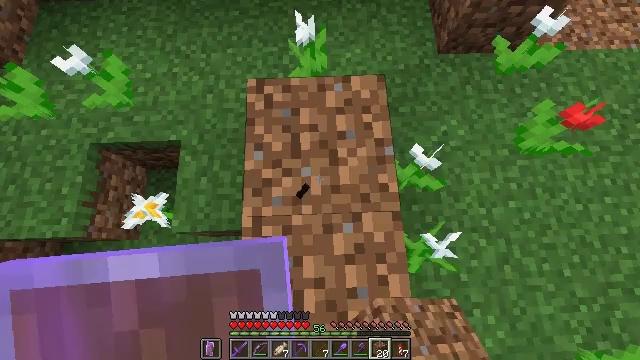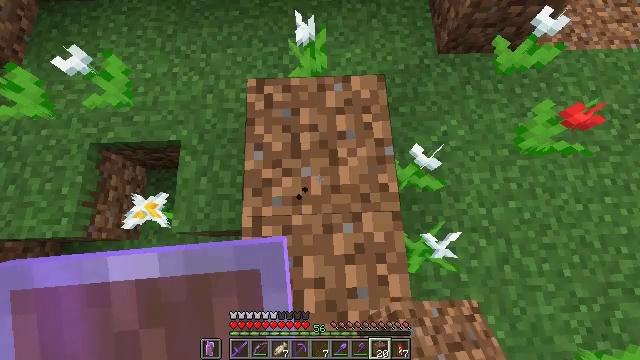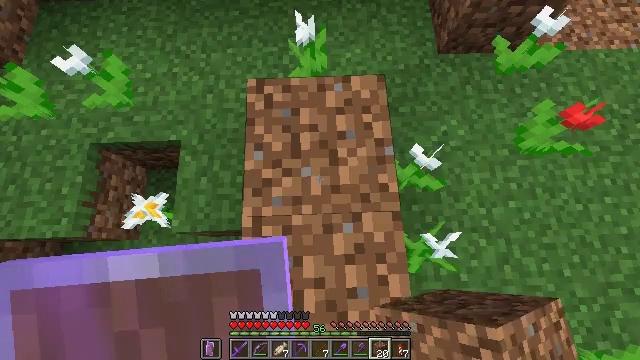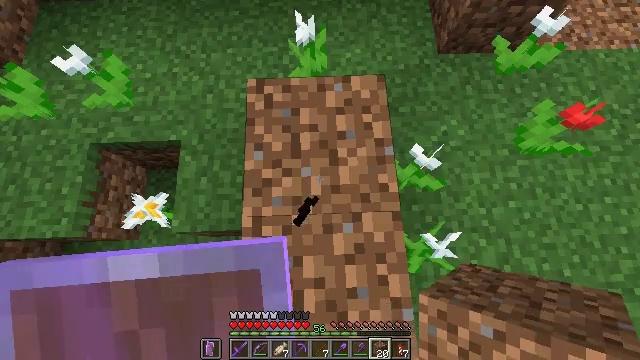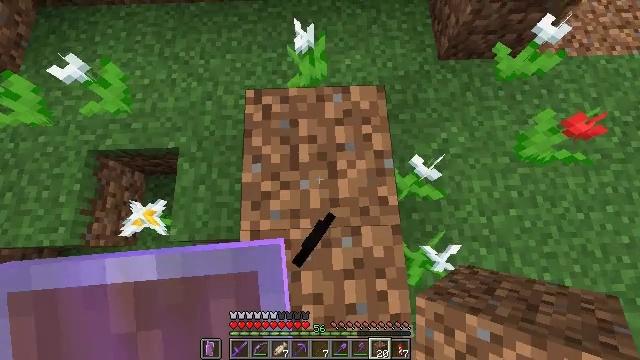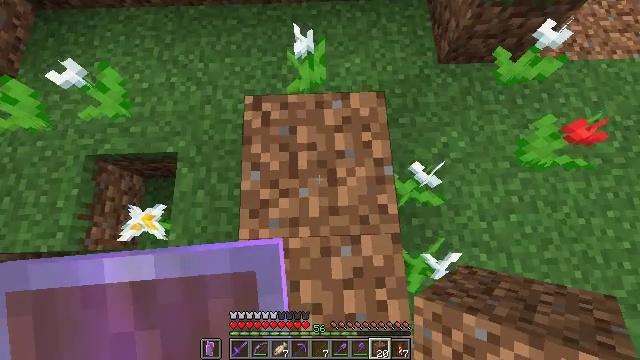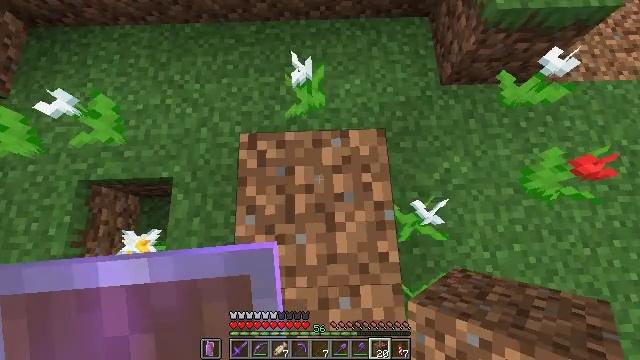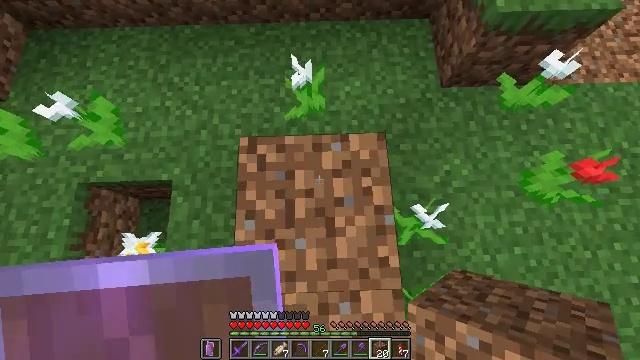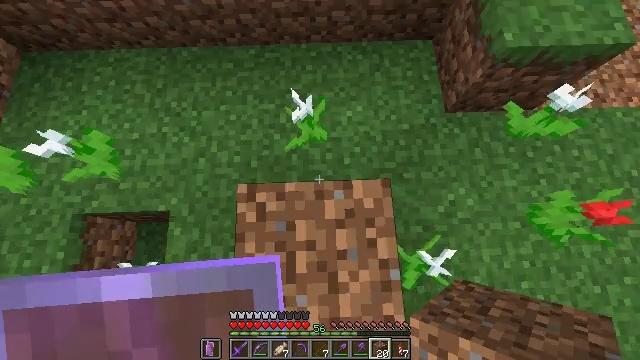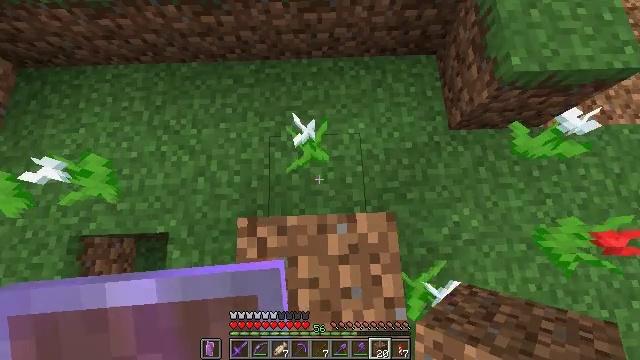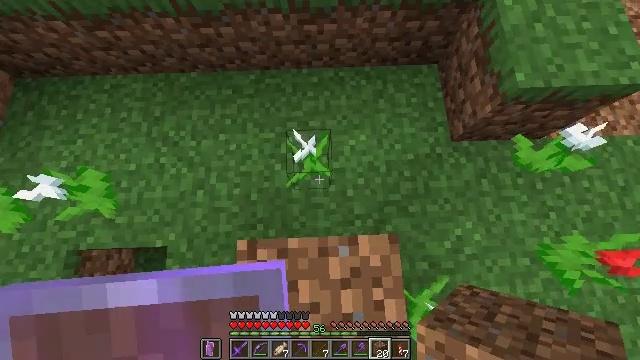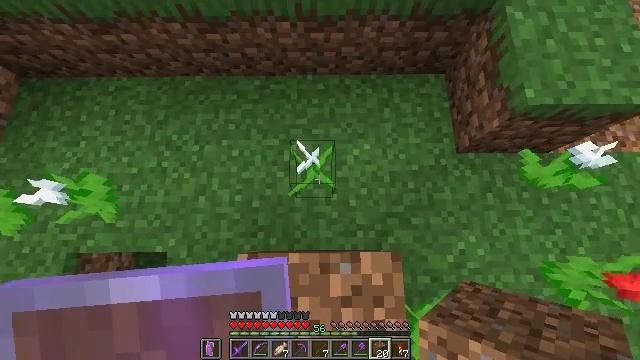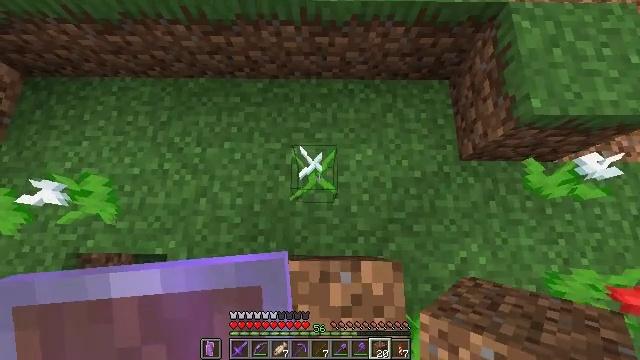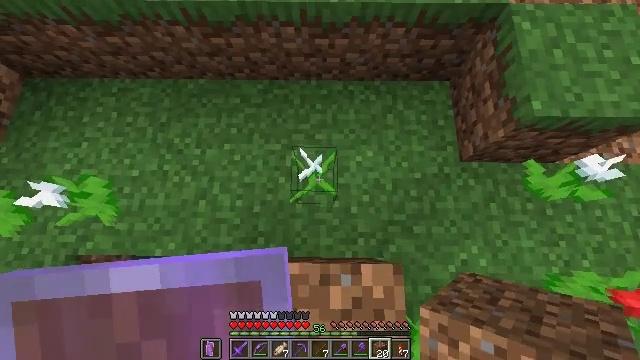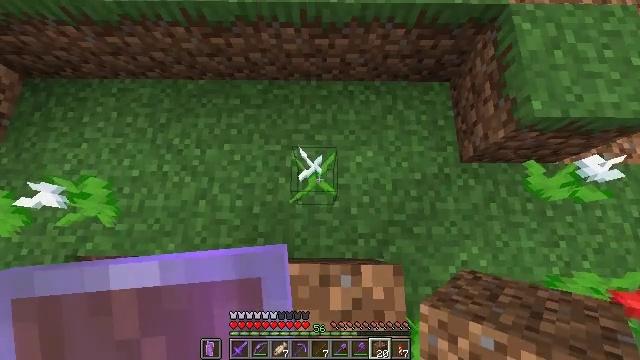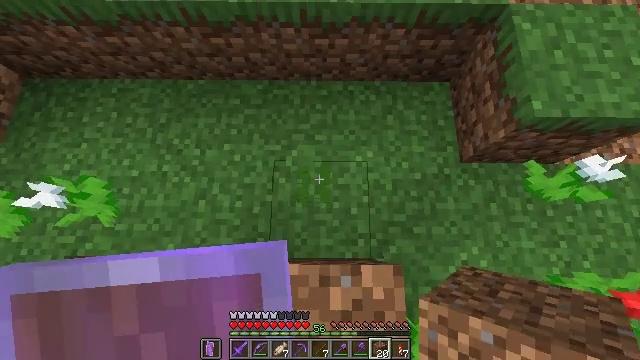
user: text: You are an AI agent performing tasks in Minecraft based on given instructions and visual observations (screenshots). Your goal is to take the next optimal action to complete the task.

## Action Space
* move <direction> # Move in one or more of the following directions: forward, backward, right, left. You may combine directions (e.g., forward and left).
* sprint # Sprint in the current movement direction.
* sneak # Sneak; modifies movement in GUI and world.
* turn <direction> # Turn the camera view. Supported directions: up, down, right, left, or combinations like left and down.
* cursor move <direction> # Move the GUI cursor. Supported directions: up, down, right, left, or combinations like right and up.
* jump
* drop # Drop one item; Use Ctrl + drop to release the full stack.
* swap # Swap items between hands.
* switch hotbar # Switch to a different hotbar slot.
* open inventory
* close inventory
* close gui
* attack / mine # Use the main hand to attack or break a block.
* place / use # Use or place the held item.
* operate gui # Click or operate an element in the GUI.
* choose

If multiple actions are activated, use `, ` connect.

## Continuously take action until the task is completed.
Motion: motion action
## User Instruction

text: Gather white tulip from the meadow.
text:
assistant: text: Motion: no_op
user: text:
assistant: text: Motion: no_op
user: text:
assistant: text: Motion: no_op
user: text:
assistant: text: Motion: move forward
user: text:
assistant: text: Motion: move forward
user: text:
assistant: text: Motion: move forward
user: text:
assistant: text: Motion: move forward
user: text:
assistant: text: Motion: move forward
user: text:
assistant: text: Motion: move forward
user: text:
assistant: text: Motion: no_op
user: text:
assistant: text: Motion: turn left
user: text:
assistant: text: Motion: turn left
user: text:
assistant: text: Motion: no_op
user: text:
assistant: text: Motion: no_op
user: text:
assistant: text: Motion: attack / mine
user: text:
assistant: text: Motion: attack / mine
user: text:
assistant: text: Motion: attack / mine
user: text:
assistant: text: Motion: use / place
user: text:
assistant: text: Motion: use / place
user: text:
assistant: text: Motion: use / place